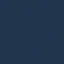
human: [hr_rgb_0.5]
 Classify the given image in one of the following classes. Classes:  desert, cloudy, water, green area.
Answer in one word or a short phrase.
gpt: water